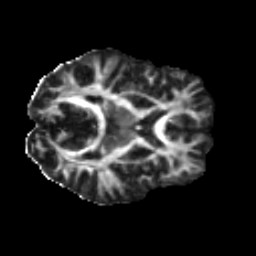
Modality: FA
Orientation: axial
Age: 37
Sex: female
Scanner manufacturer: ge
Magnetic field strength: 3 T
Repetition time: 7.8 s
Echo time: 0.0608 s